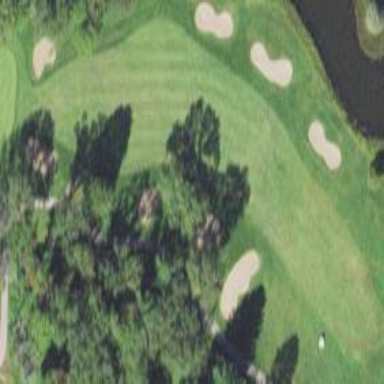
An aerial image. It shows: Scenic golf fairway.